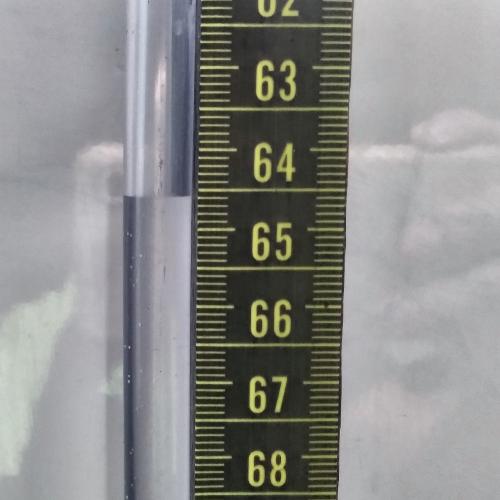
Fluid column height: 64.6 cm